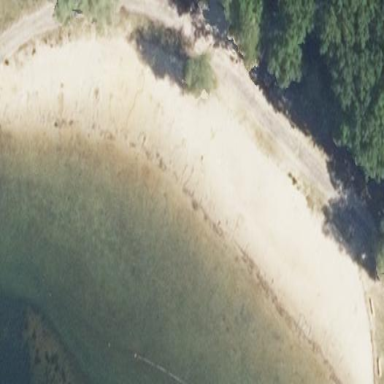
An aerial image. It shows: Beautiful beach with natural surroundings.